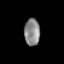
Tissue: skin
Cell type: T cells
Senescence score: 0.1794
Nuclear area (px): 414
Mean DAPI intensity: 137.046